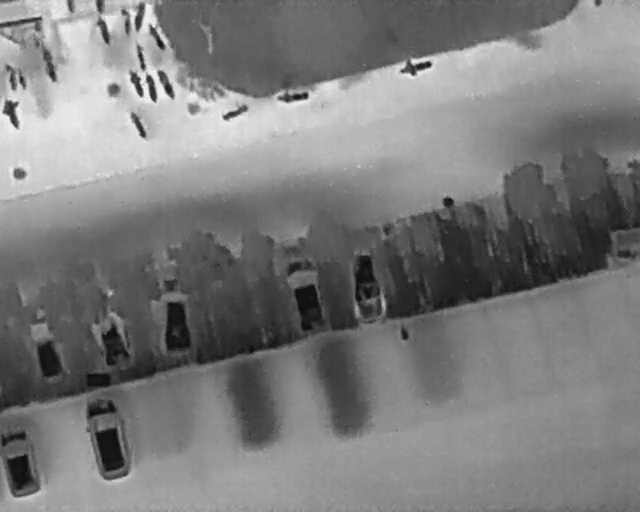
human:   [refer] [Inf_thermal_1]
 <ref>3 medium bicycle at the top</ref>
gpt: <box>[[63, 9, 66, 16, 167], [44, 14, 47, 21, 175], [35, 18, 37, 24, 154]]</box>

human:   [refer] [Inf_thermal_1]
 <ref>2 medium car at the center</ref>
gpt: <box>[[51, 52, 63, 59, 172], [41, 54, 54, 61, 169]]</box>

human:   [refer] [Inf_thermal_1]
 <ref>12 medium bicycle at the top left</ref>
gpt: <box>[[18, 22, 23, 25, 157], [23, 15, 28, 17, 156], [21, 15, 26, 18, 168], [18, 15, 24, 17, 159], [19, 9, 24, 12, 167], [21, 5, 26, 8, 150], [0, 20, 4, 24, 163], [0, 13, 3, 16, 166], [4, 11, 10, 13, 163], [13, 4, 18, 7, 163], [17, 3, 21, 5, 2], [19, 2, 24, 4, 10]]</box>

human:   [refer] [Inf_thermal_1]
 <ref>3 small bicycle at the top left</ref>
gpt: <box>[[1, 14, 5, 16, 166], [9, 0, 11, 2, 2], [14, 0, 16, 2, 2]]</box>

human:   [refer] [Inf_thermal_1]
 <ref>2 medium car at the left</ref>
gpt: <box>[[21, 58, 33, 65, 173], [0, 63, 13, 69, 165]]</box>

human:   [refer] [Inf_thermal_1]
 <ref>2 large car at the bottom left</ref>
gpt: <box>[[9, 81, 23, 89, 166], [-2, 86, 9, 94, 2]]</box>